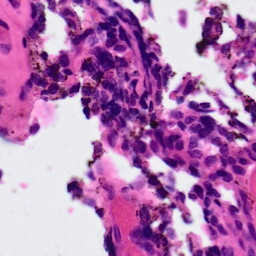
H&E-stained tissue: Ovarian